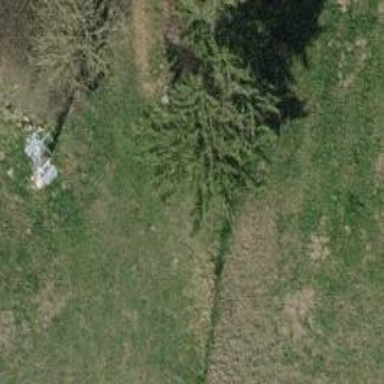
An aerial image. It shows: Brown bench.